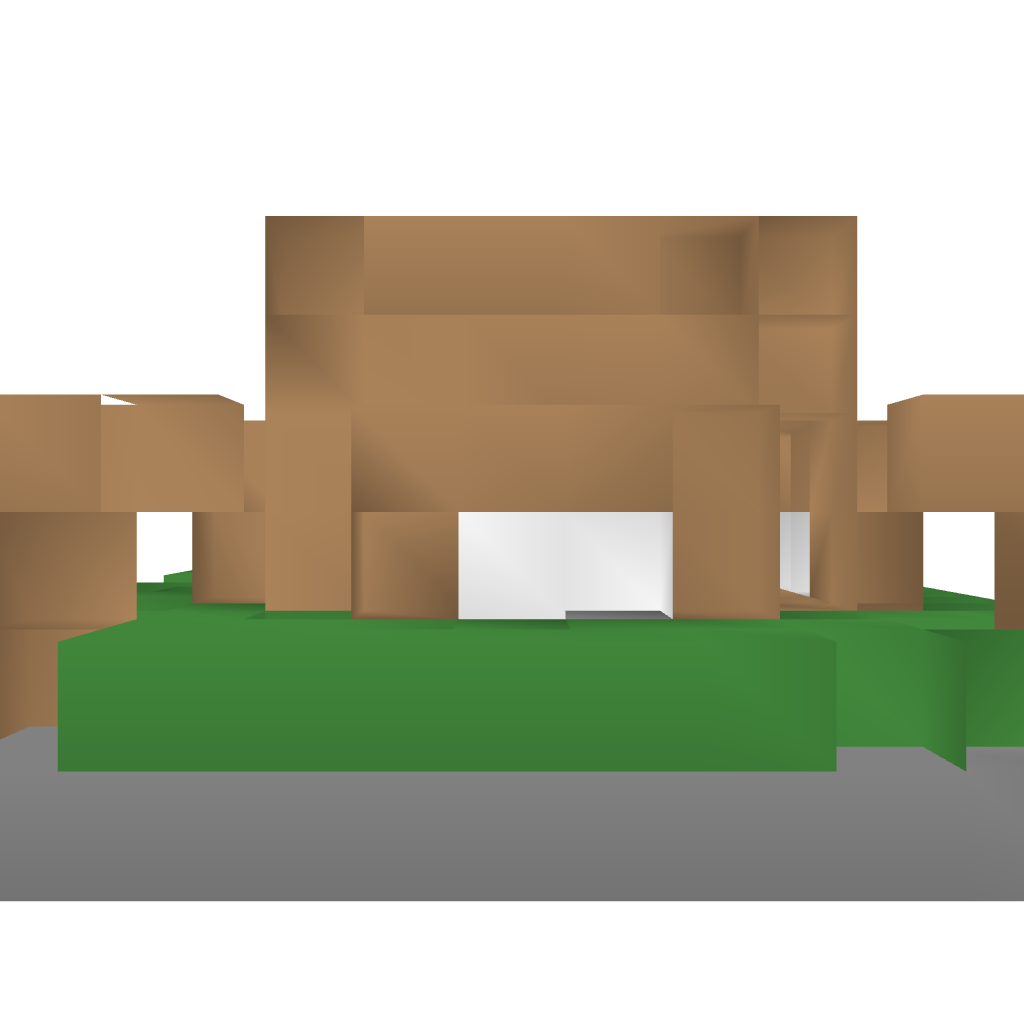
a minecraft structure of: Basic Cottage bad low quality